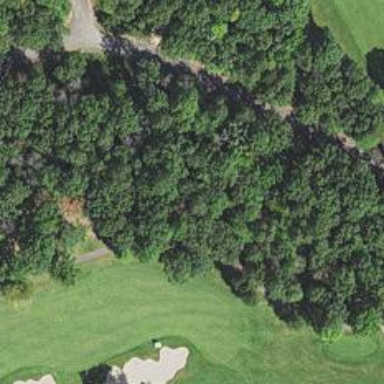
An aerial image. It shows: Golf course surrounded by greenery.